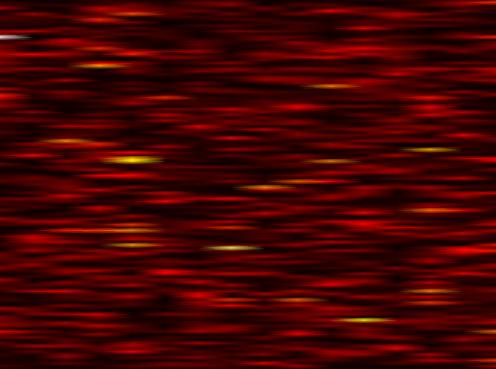
Label: UFMC